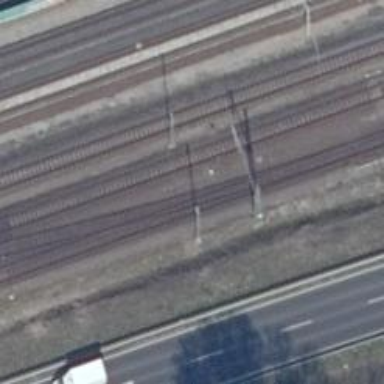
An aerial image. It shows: Railway signal.